Field crop: maize
Growth stage: 2
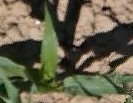
Species: maize